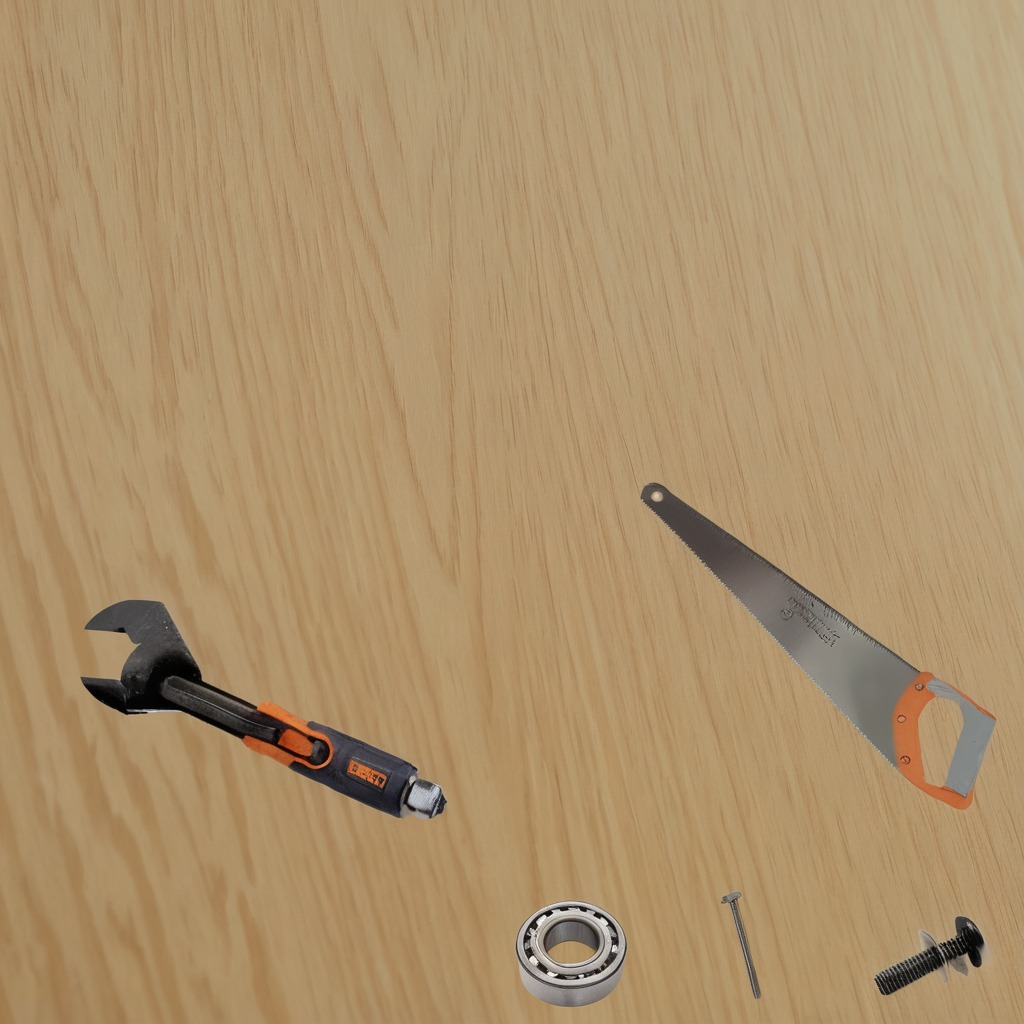
A ball bearing, a machine screw, an iron nail, a saw, and a wrench are lying on the plywood surface in a paint workshop.